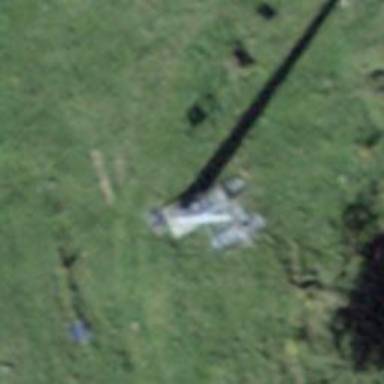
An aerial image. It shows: Pylon used for aerialway.